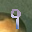
Label: 9